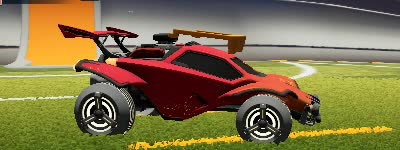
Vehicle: octane